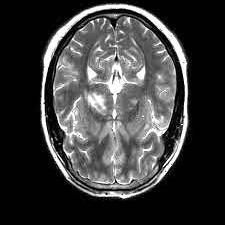
Label: notumor